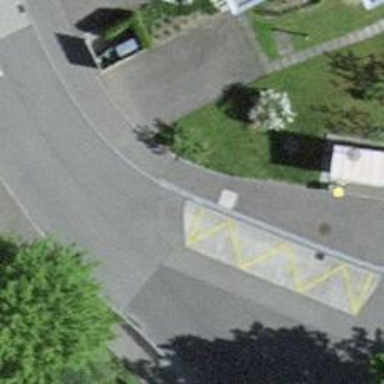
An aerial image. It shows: Platform with shelter for public transport.